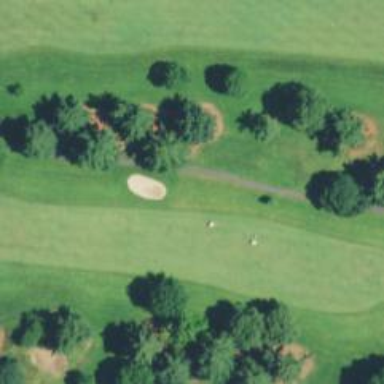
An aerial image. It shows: Golf hole.